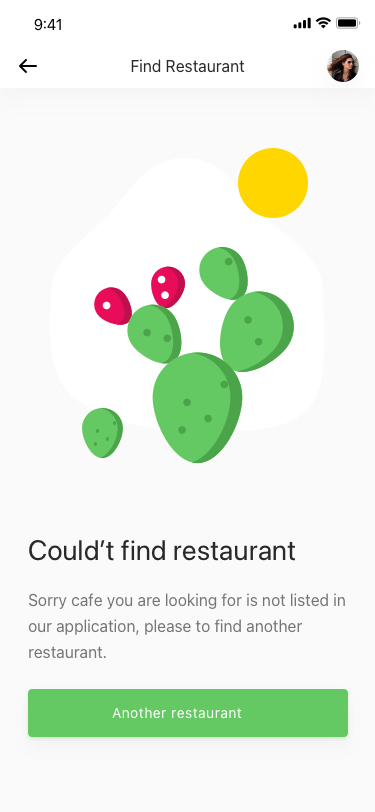
Text in this UI design:
Another restaurant
Find Restaurant
Could’t find restaurant
Sorry cafe you are looking for is not listed in our application, please to find another restaurant.